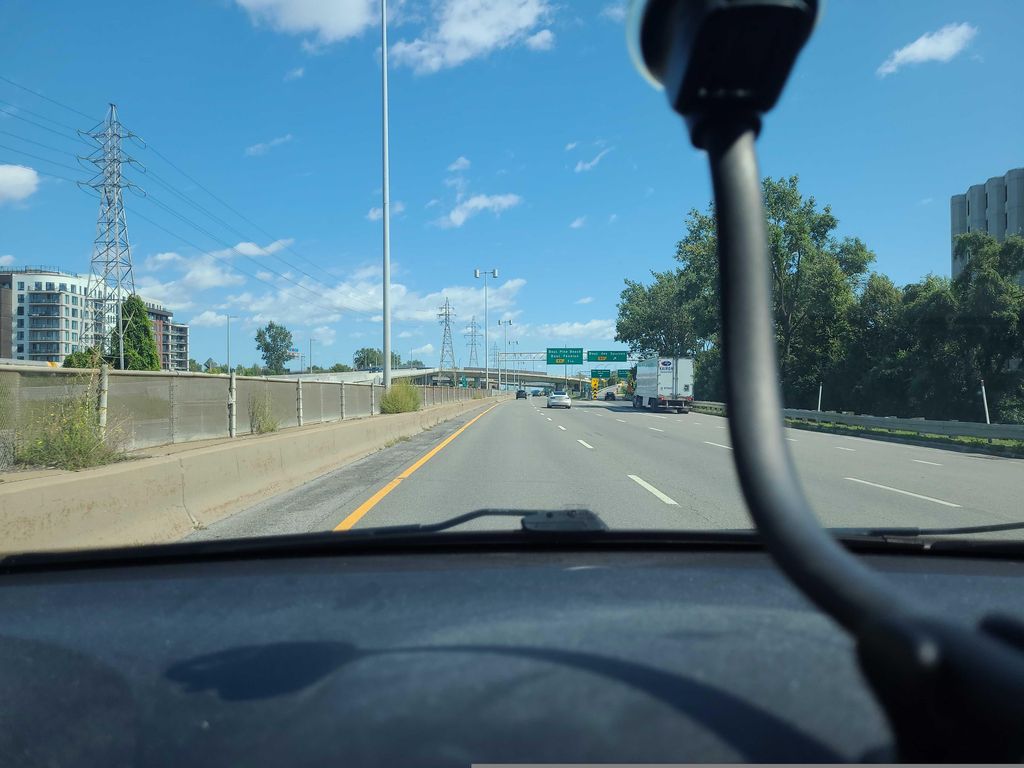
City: montreal